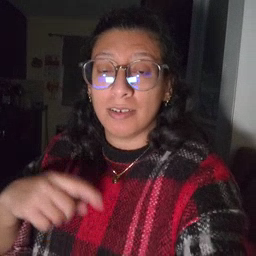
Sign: dry